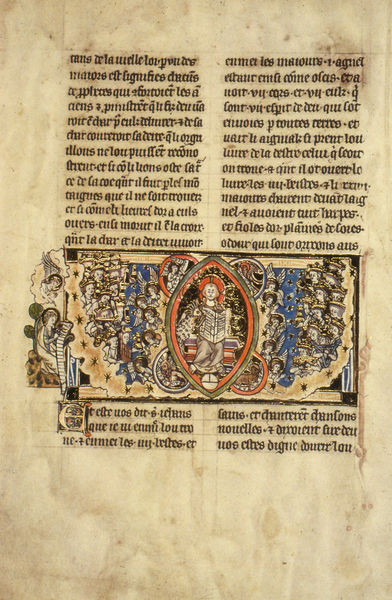
Titel: Lothringische Apokalypse
Institution: Dresden, Sächsische Landesbibliothek
Schlagwörter: blau, flügel, gelb, grün, menschen, bunt, schwarz, zeichnung, rot, wolke, malerei, alt, gericht, bibel, rahmen, bild, figur, blatt, oval, engel, farbig, schrift, farben, spalten, thron, inschrift, verzierung, vier, flamme, buch, druck, sterne, seite, text, buchstaben, initiale, herrscher, tinte, buchdruck, buchseite, flecken, pergament, heiligenschein, nimbus, christus, jesus, jesus christus, antik, jüngstes gericht, mittelalter, lesender, heiliger, fleckig, schriftrolle, könige, lesend, urkunde, gelblich, jünger, verzeirung, miniatur, fraktur, handschrift, latein, halbkreise, mandorla, apostel, buchmalerei, thronen, evangelist, evangelisten, bible, bildfeld, folio, zweispaltig, gerechte, lesende figur, heiilge